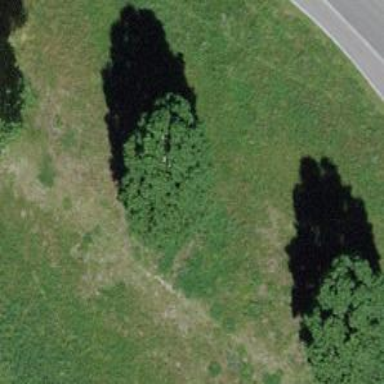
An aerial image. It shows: Tree-lined avenue.